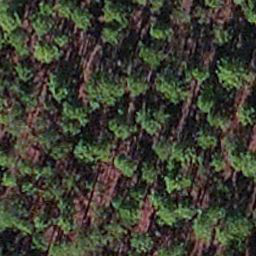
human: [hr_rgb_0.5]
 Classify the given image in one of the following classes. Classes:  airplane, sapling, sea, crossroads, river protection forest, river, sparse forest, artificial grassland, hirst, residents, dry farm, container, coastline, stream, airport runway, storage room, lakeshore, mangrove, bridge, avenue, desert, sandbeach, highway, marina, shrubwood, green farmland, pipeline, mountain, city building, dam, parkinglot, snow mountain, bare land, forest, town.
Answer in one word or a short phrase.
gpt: sapling